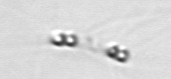
Label: Chaetoceros